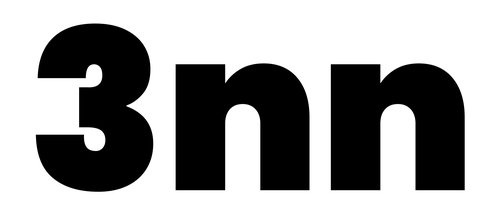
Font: Poppins-Black